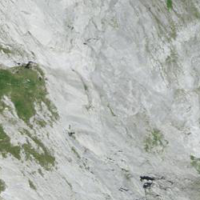
EUNIS habitat code: 31
Species observed at this site:
Alchemilla alpina